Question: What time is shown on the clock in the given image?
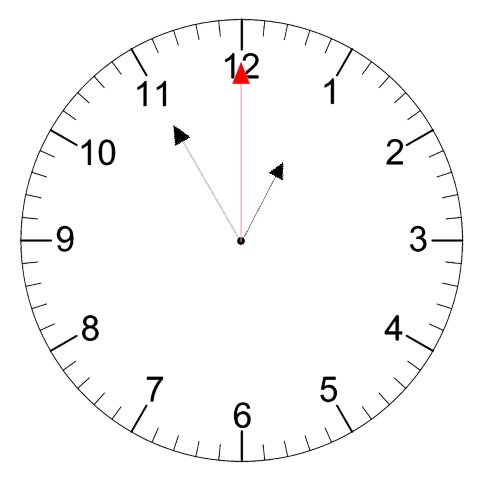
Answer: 12:55:00